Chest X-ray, AP view. Patient: 37 years old, sex F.
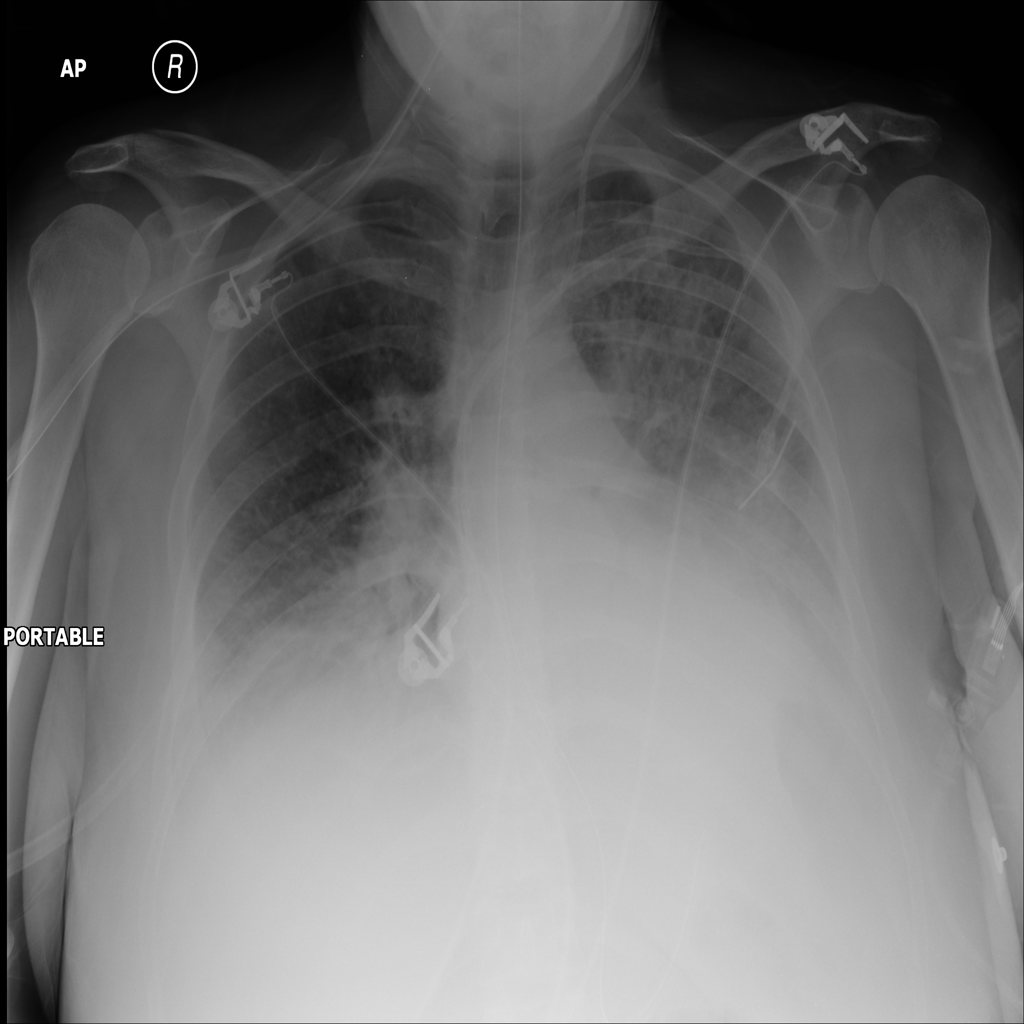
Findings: Effusion, Infiltration